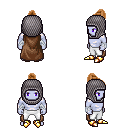
a pixel art fantasy rpg character, male body template, dark elf, purple skin, brown cape, white pants, brown short topknot hairstyle, chain hood, white cloth bandages, gold boots, four views (front, back, left, right), 2x2 character sprite sheet, small pixel art, hard edges, no anti-aliasing